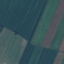
Land use / land cover: AnnualCrop